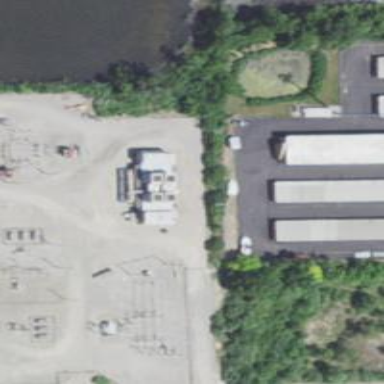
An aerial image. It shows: Gas turbine power generator.